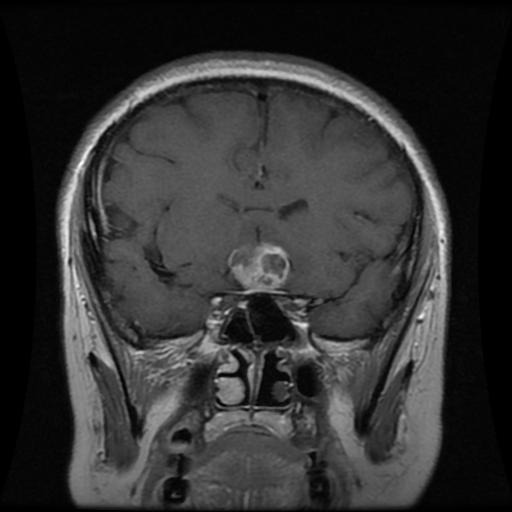
Label: pituitary